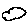
Label: cloud